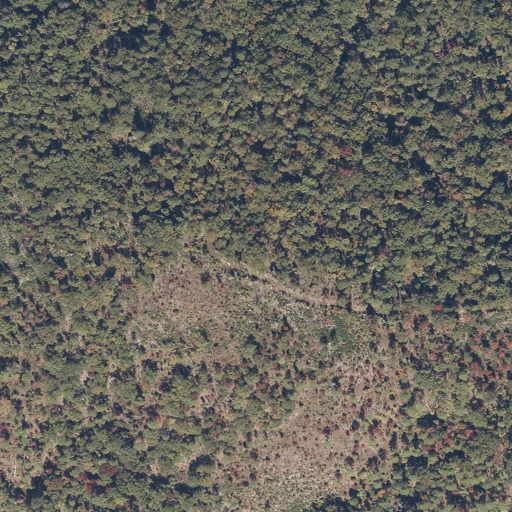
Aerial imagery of mountain in Alabama named Reeves Hill containing deciduous forest, shrub, evergreen forest, and mixed forest